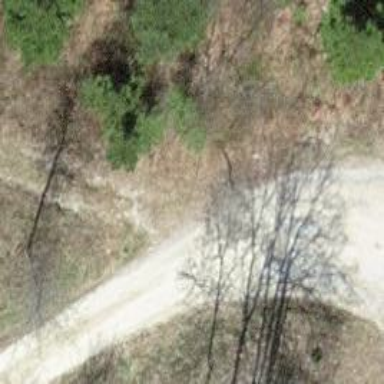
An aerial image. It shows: Unpaved track with grade2 tracktype.